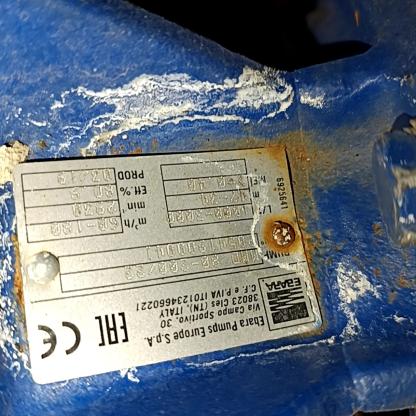
Klasa: tabliczka-znamionowa